Question: Octave can easily load MATLAB files, for example 'load('names.m')'. But while trying to load file formats other than MATLAB file format like 'load('names.txt')' I am getting an error:
> error: load: unable to determine file format of 'names.txt'

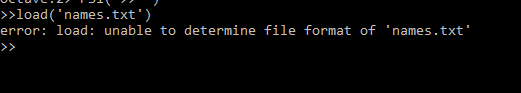
Answer: Octave supports matlab file formats . But to load text files use the following code in terminal 'load('-ascii','names.txt');' This will load the text file without showing any error.